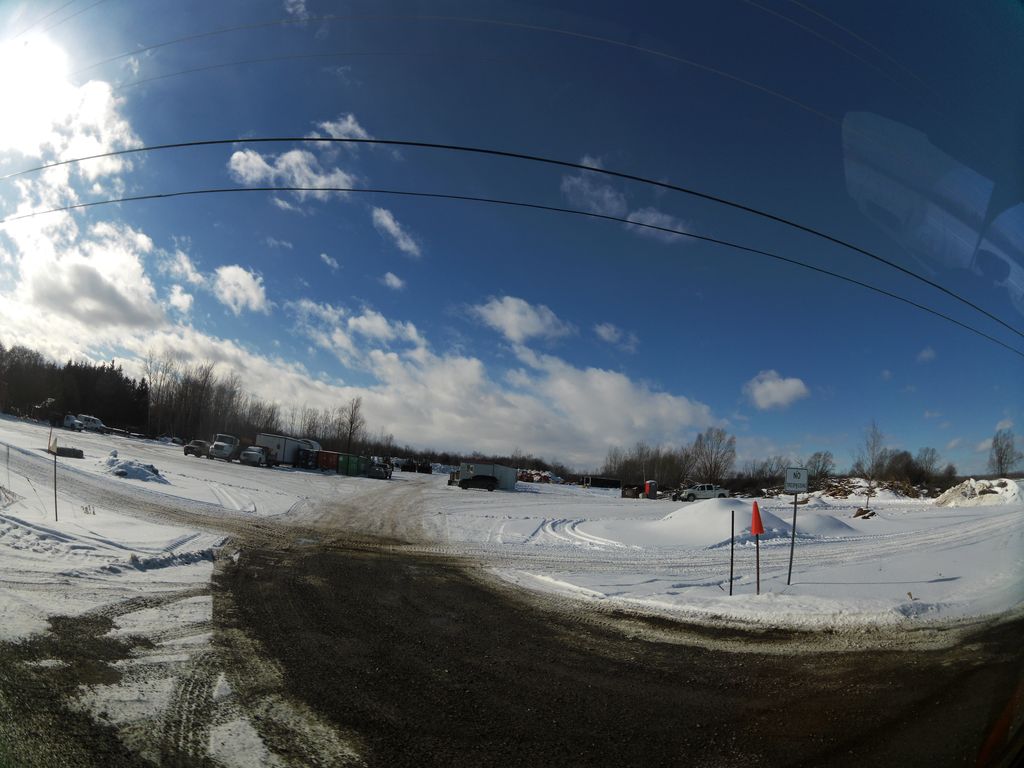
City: ottawa-gatineau